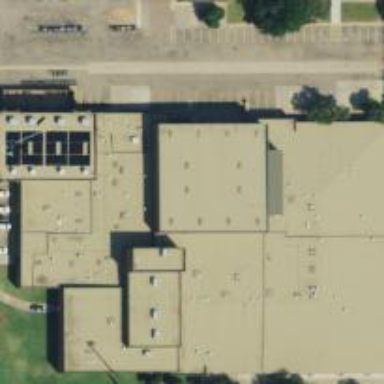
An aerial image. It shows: School building.